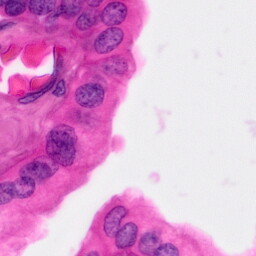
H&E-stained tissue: Pancreatic